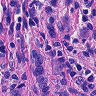
Metastatic tissue present: yes